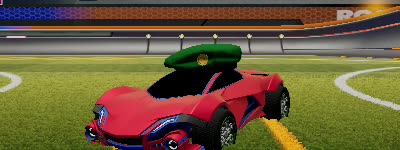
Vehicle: werewolf